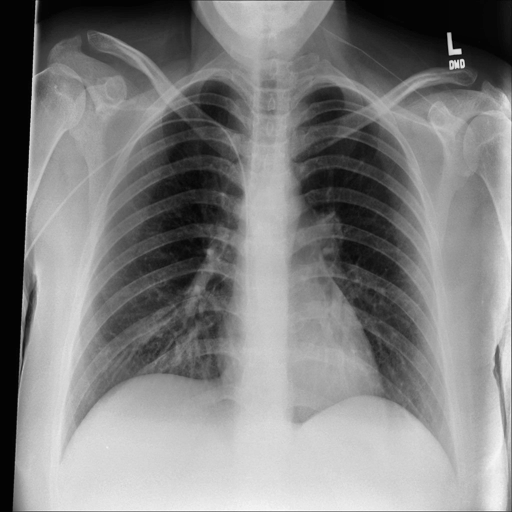
Finding: NORMAL